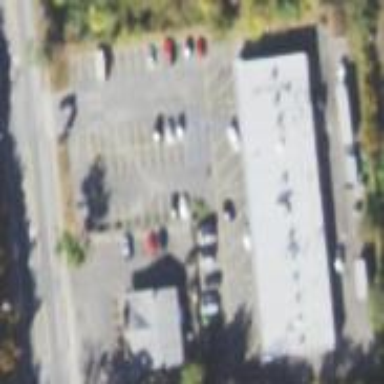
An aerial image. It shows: Retail area.